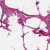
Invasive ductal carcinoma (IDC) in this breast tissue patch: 0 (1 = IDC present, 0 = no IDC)